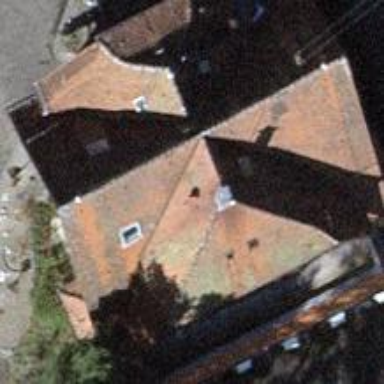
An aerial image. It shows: Guest house building.